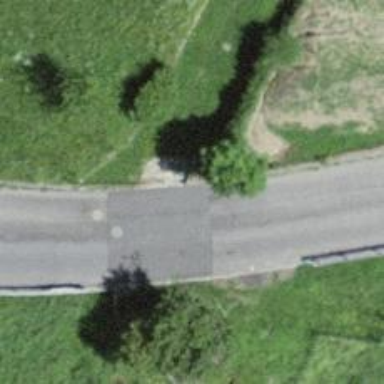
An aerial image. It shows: Cycle barrier.